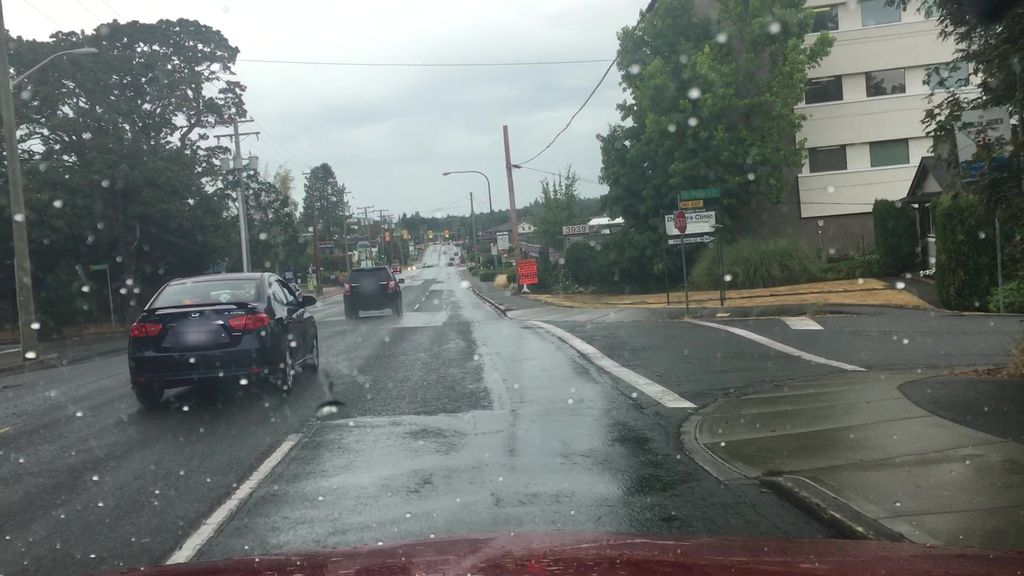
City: victoria